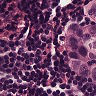
Metastatic tissue present: yes